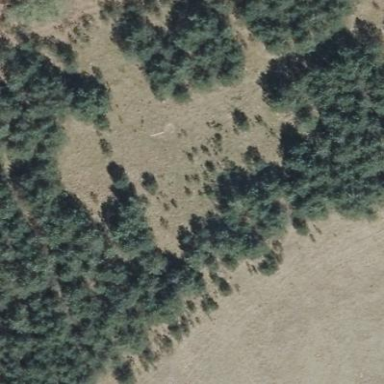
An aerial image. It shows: Patch of scrub vegetation.